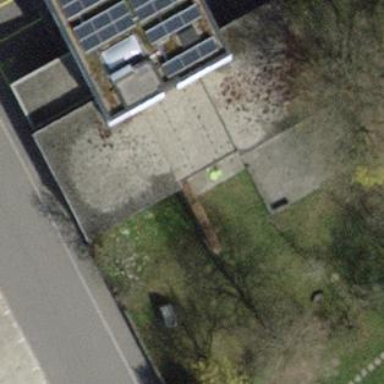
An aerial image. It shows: Building with flat roof that runs across.